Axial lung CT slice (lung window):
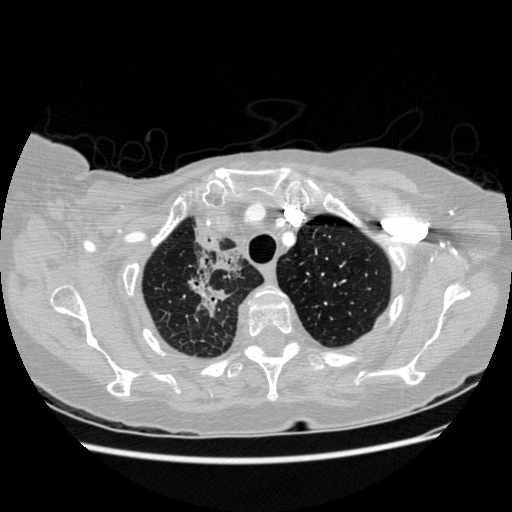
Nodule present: no